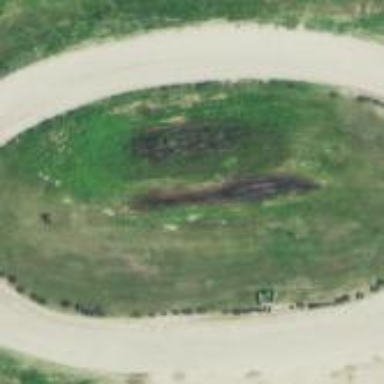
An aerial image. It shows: Raceway track with dirt surface.